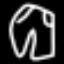
Label: pants